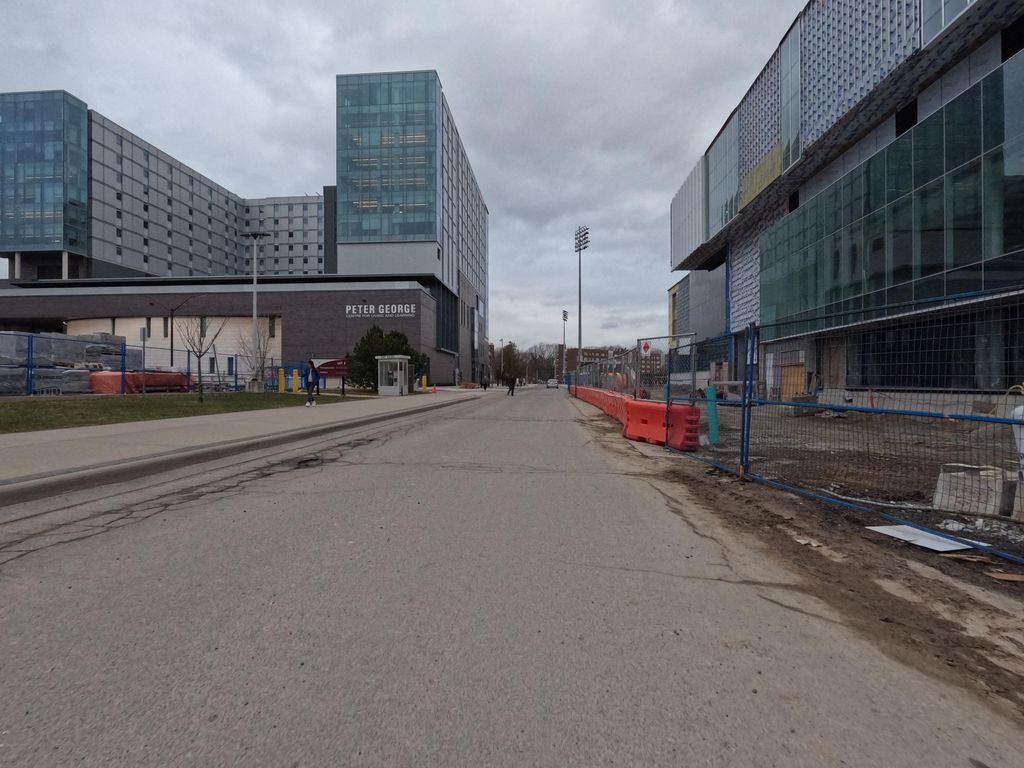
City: hamilton